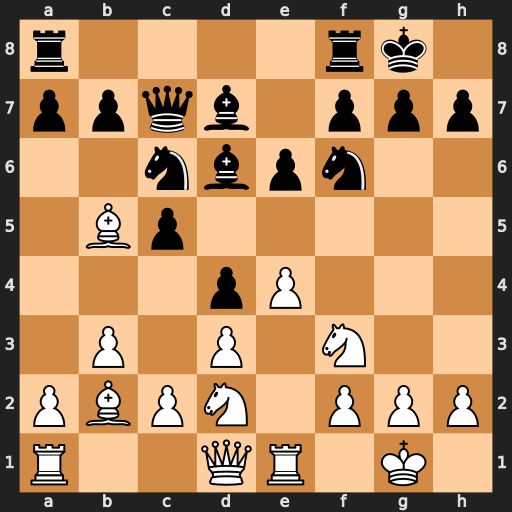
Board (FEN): r4rk1/ppqb1ppp/2nbpn2/1Bp5/3pP3/1P1P1N2/PBPN1PPP/R2QR1K1
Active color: w
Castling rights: -
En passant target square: -
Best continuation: Bxc6 Bxc6 e5